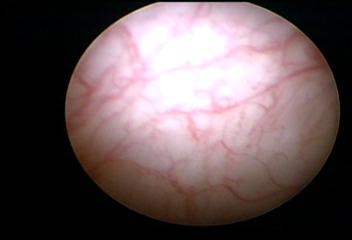
Modality: WLC
Class: Normal mucosa
Bladder cancer association: No